What's the difference between 2 images?
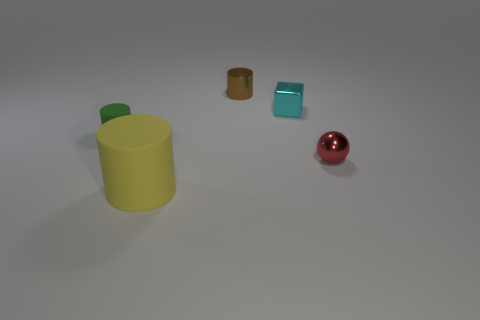
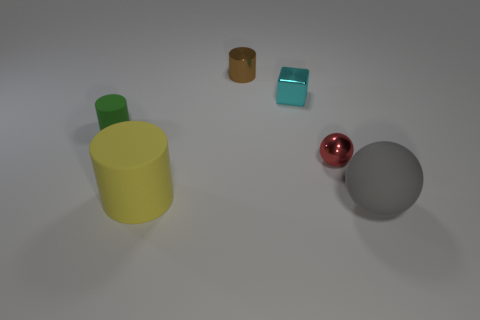
the gray matte object has appeared
the gray sphere has been newly placed
the big gray matte ball on the right side of the brown object has appeared
the big rubber ball has been newly placed
the large gray rubber ball that is right of the small ball has appeared